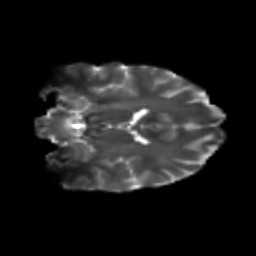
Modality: T2w
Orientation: coronal
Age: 19
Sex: female
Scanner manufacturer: siemens
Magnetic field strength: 3 T
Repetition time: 3.5 s
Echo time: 0.104 s